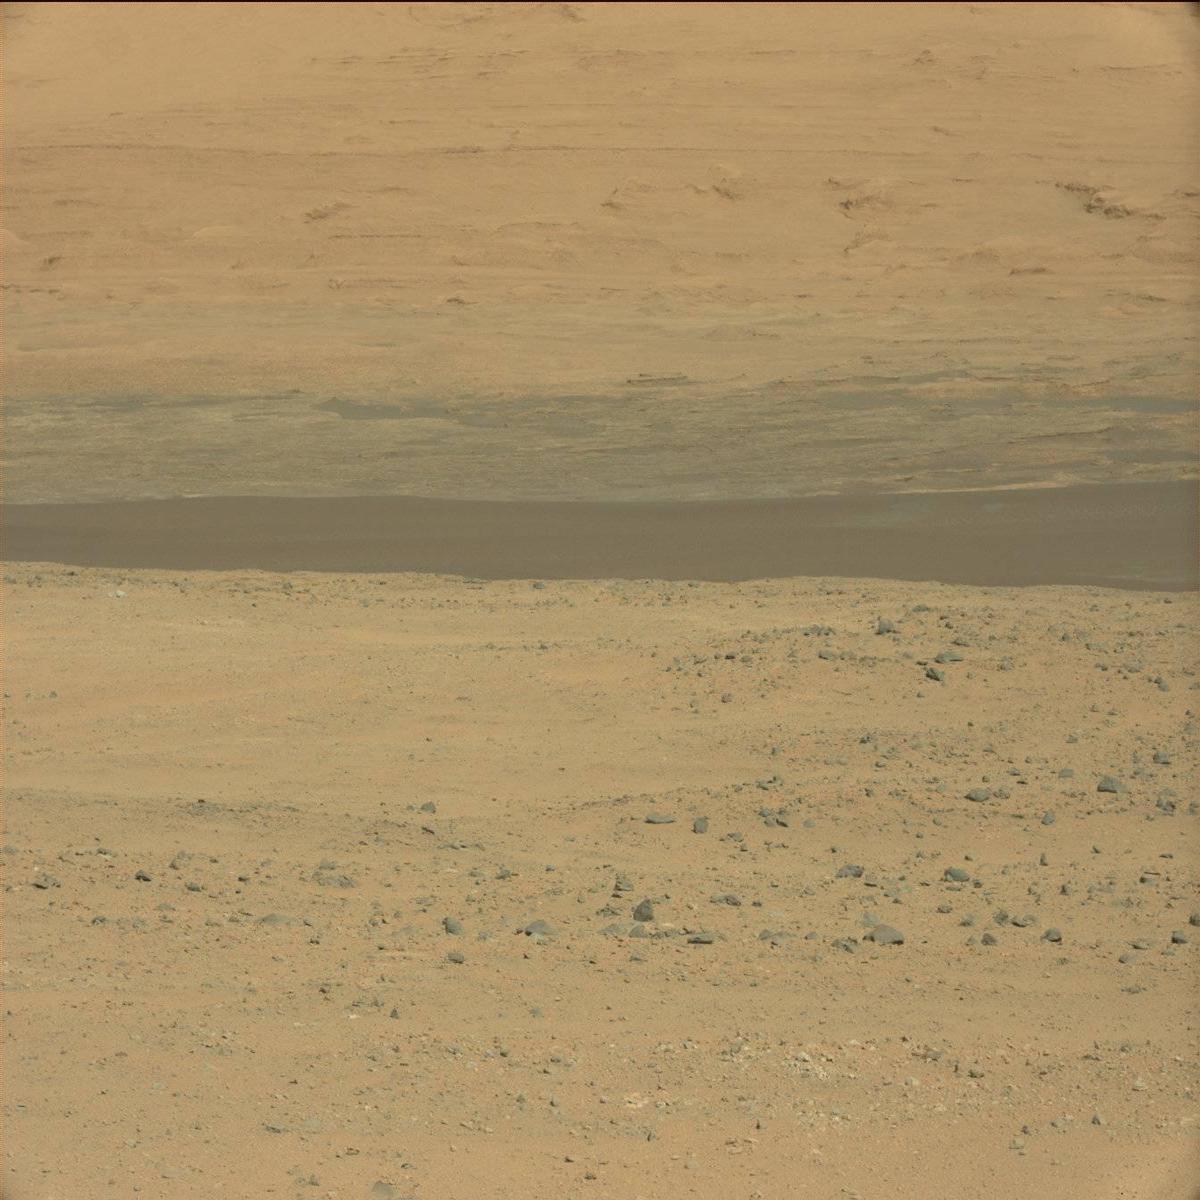
Terrain classes present: Bedrock, Ridge, Sand / Soil